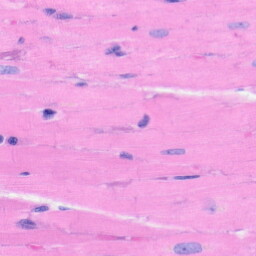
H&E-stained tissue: Heart